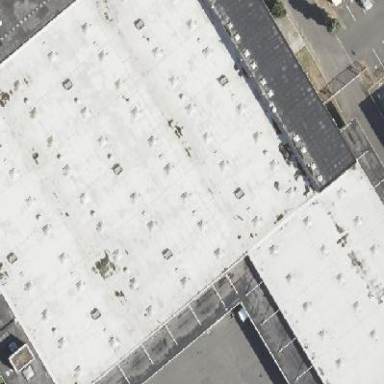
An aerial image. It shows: Flat-roofed building housing motorcycle shop.